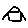
Label: house